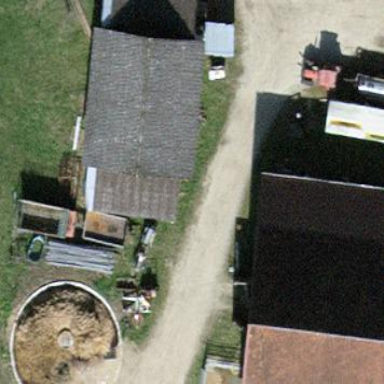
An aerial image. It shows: Farm auxiliary building with gabled roof.